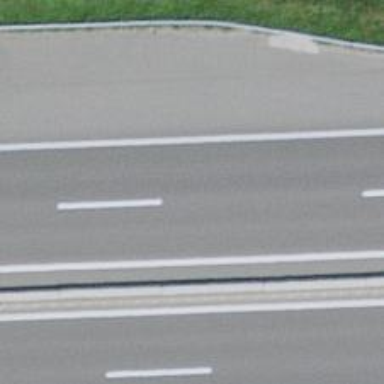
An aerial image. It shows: View of motorway.